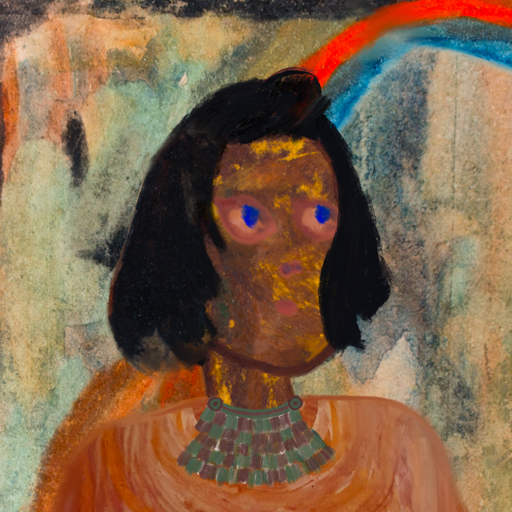
Background: Childish, Head And Neck Side: Comrade, Face Side: Mother_And_Son_Mother, Bust: Pious_Lady, Hair Side: Mosgoul, Head Accessory: Blank, Second Necklace: After_Raid, Necklace: Blank, Baby: Blank